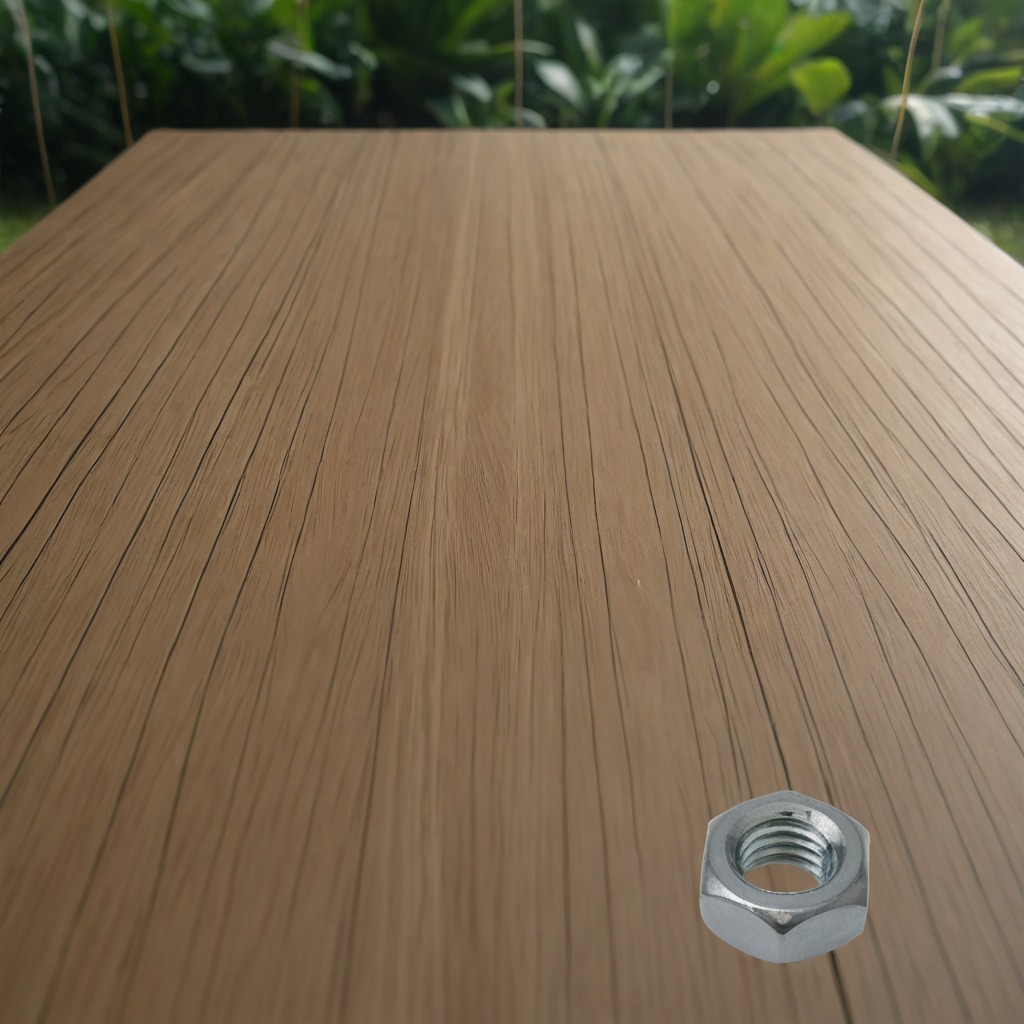
A metal nut is lying on a wooden table in a jungle field workshop tent.